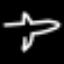
Label: airplane